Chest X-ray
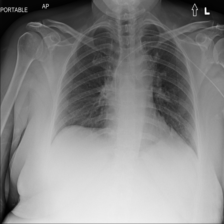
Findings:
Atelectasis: negative
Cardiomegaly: negative
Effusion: negative
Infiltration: negative
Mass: negative
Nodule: negative
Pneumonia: negative
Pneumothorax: negative
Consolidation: negative
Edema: negative
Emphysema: negative
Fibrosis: negative
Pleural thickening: negative
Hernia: negative